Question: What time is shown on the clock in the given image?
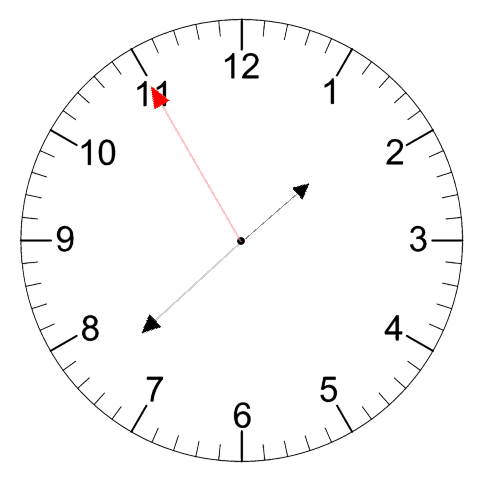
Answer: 01:37:55